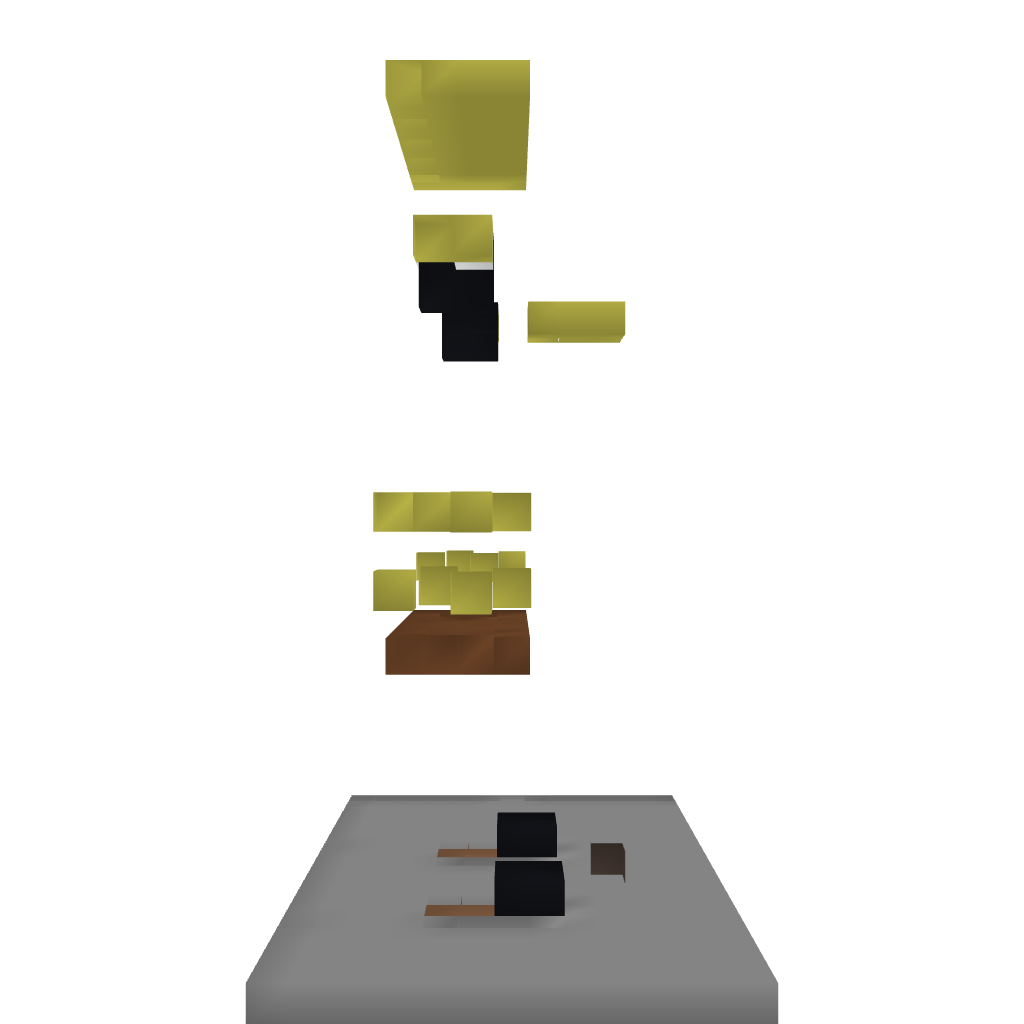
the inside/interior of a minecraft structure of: SpongeBob SquarePants